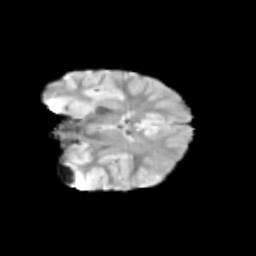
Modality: T2w
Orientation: coronal
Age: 10
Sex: female
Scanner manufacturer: siemens
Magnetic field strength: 3 T
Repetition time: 3.8 s
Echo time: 0.07 s